Question: I have a shape that I'm drawing with a path. I'm filling that shape in with a gradient and then I need to put another gray area ontop of that gradient dependent upon a %. I'm using path.quadTo to make my shape so I don't know the y coordinate of the top line to properly intersect it. This is what I'm getting when I just set it to the maximum y:

The white stroke is the image I'm trying to partially fill in. The right gray area I want to keep, but I need to get rid of the left gray area. Any ideas? This is what I'm trying so far:
'''
@Override
public void onDraw(Canvas canvas) {
Path path = new Path();
Path grayPath = new Path();
float x1,y1,x3,y3,x2,y2;
float x1g,x2g;
int width = canvas.getWidth();
int height = canvas.getHeight();
gradientPaint.setShader(new LinearGradient(0, height,width,height, new int[]{Color.RED, Color.YELLOW, Color.GREEN}, new float[] {0,0.6f,1}, Shader.TileMode.REPEAT));
x1 = 0;
y1 = (float) (height * .90);
x2 = (float) (width * .75);
y2 = (float) (height * .50);
x3 = width;
y3 = (float) (height * .10);
x2g = (float) (width*.50);
//Ramp
path.moveTo(x1, y1);
path.quadTo(x2, y2, x3, y3);
//Down
path.lineTo(x3, y1+50);
//Back
path.lineTo(x1, y1+50);
//Up
path.lineTo(x1, y1);
//Ramp
grayPath.moveTo(x1, y1);
grayPath.quadTo(x2, y2, x3, y3);
//Down
grayPath.lineTo(x3, y1+50);
//Back
grayPath.lineTo(x2g, y1+50);
//Up
grayPath.lineTo(x2g, y3);
grayPath.setFillType(FillType.WINDING);
//Draw for shiny fill
//canvas.drawPath(path, gradientPaint);
//Draw for grayness
canvas.drawPath(grayPath, grayPaint);
//Draw for stroke!
canvas.drawPath(path, strokePaint);
}
'''
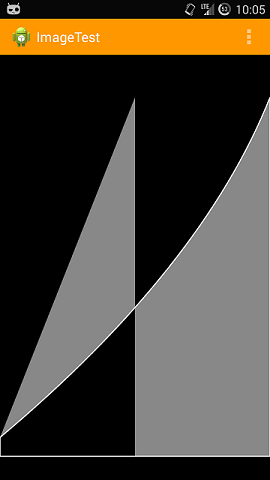
Answer: Clipping is what I was looking for and is a much simpler solution:
'''
@Override
public void onDraw(Canvas canvas) {
Path path = new Path();
float x1,y1,x3,y3,x2,y2;
int width = canvas.getWidth();
int height = canvas.getHeight();
gradientPaint.setShader(new LinearGradient(0, height,width,height, new int[]{Color.RED, Color.YELLOW, Color.GREEN}, new float[] {0,0.6f,1}, Shader.TileMode.REPEAT));
//Start at the left side, 10% up
x1 = 0;
y1 = (float) (height * .90);
x2 = (float) (width * .75);
y2 = (float) (height * .50);
x3 = width;
y3 = (float) (height * .10);
//Ramp
path.moveTo(x1, y1);
path.quadTo(x2, y2, x3, y3);
//Down
path.lineTo(x3, y1+50);
//Back
path.lineTo(x1, y1+50);
//Up
path.lineTo(x1, y1);
//Create Gray Rect with %
Rect rect = new Rect((int)(width*.50),0,(int) x3, (int) y1+50);
//CLIP IT
canvas.clipPath(path);
//Draw for shiny fill
canvas.drawPath(path, gradientPaint);
//Draw for grayness
canvas.drawRect(rect, grayPaint);
//Draw for stroke!
canvas.drawPath(path, strokePaint);
}
'''